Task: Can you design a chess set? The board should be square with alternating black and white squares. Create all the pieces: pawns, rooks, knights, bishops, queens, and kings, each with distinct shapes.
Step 5050:
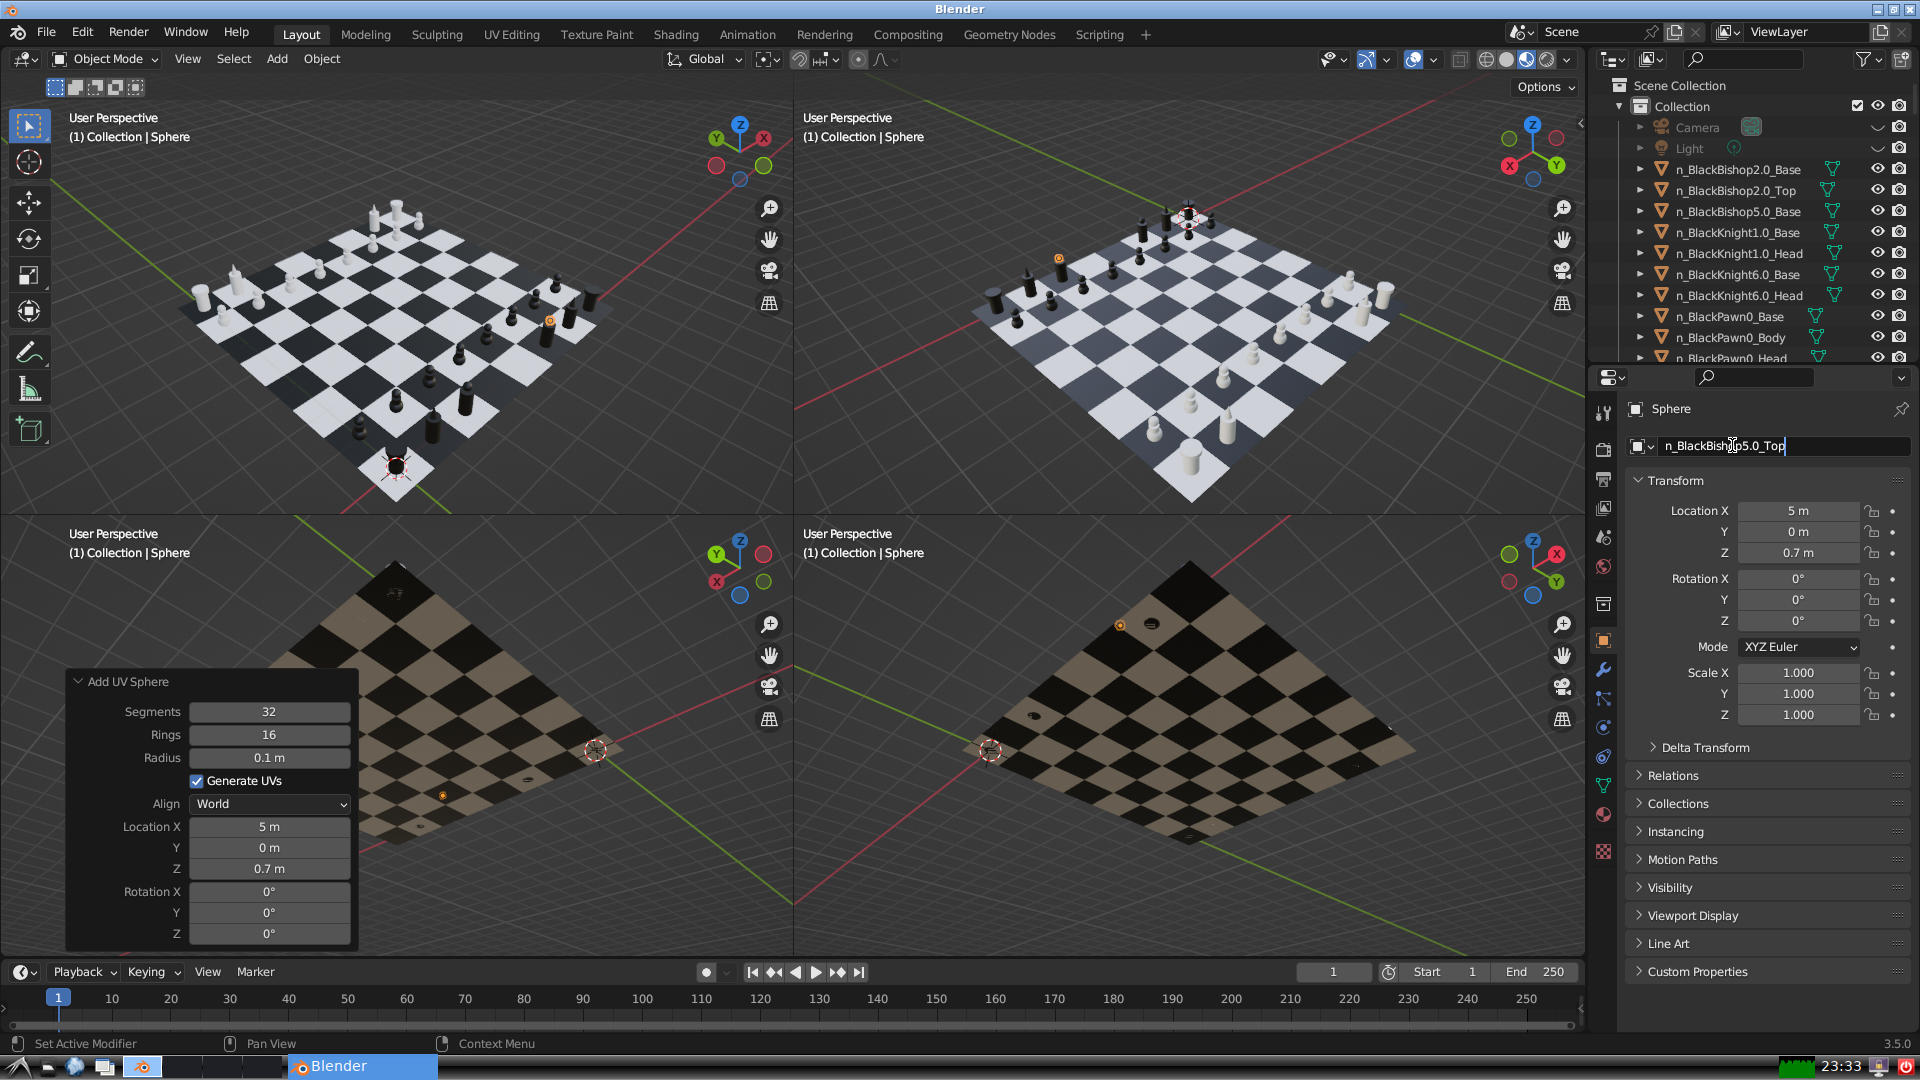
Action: {"key_press": ['Return']}